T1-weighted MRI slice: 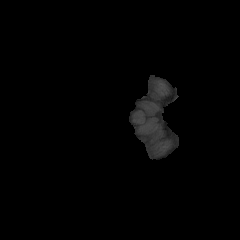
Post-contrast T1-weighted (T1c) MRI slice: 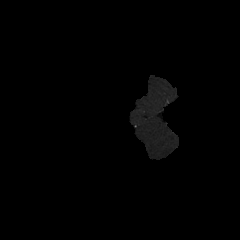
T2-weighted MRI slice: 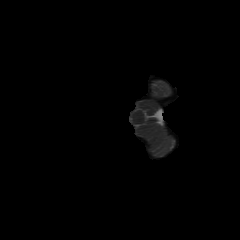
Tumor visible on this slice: no